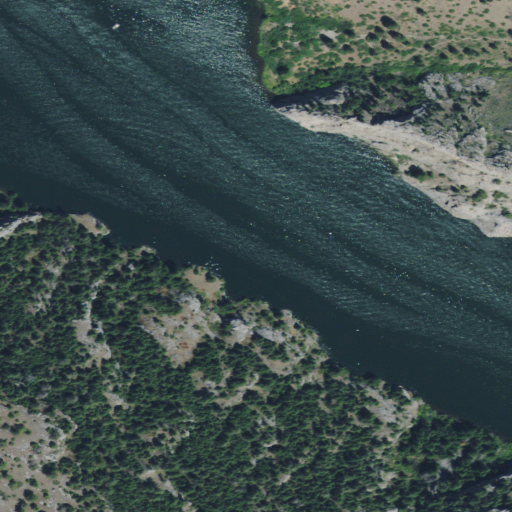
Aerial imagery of gap in Montana named Gates of the Rocky Mountains containing evergreen forest, open water, shrub, and grassland